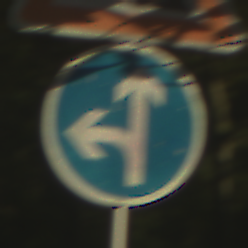
Verkehrszeichen: VorgeschriebeneFahrtrichtungGeradeausOderLinks
Zusatzzeichen oben: Arbeitsstelle
Umgebung: Outdoor, Nature
Tageszeit: SunriseSunset
Wetter: PartlyCloudy
Licht: Natural
Jahreszeit: NotSpecified
Kontrast: HighContrast